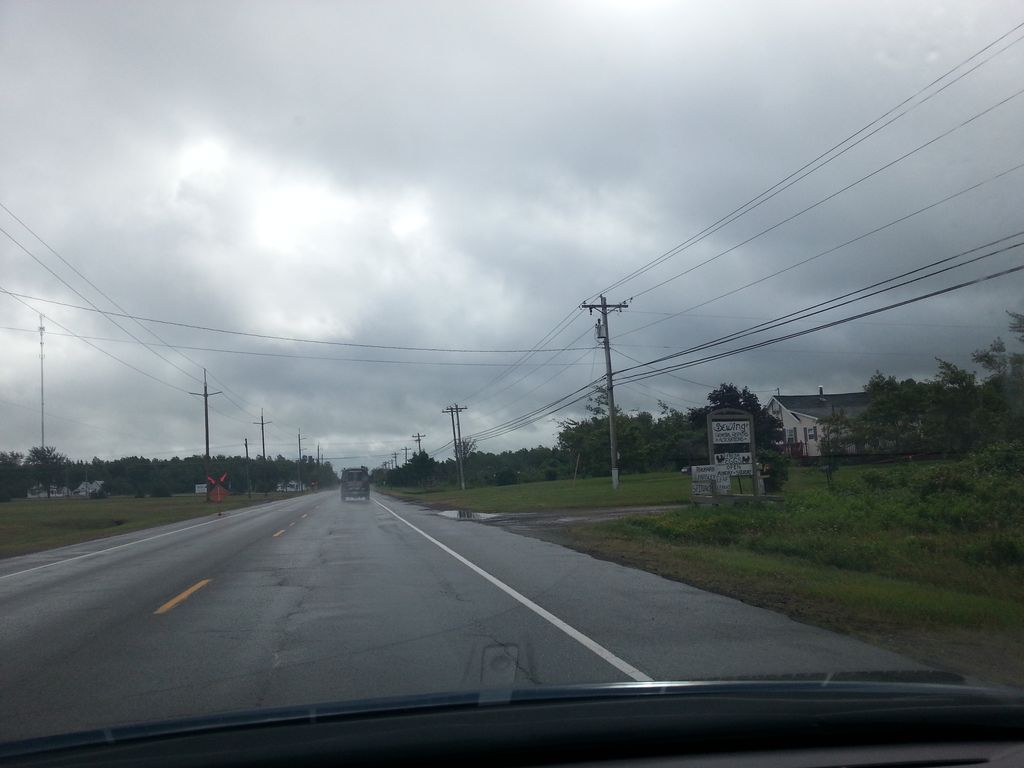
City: charlottetown